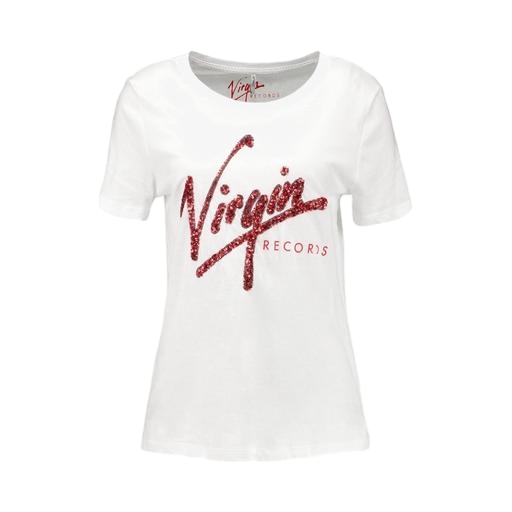
white sequined logo graphic t-shirt, white x rita ora t shirt women, white fragile sequin back logo tee, white background